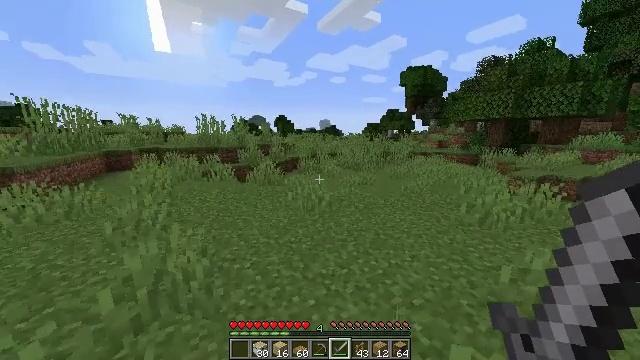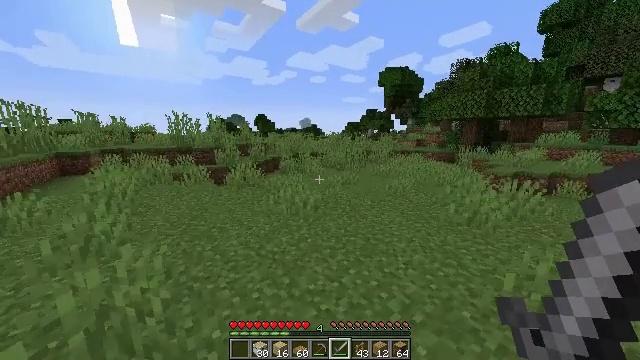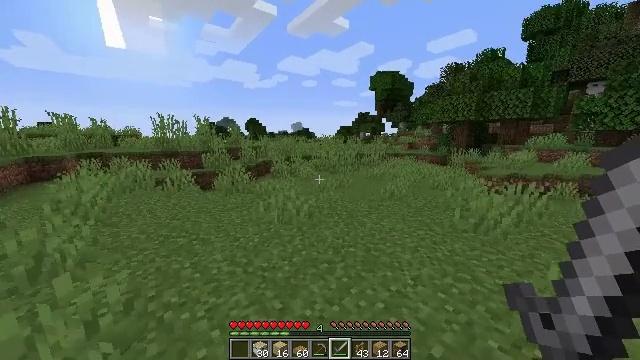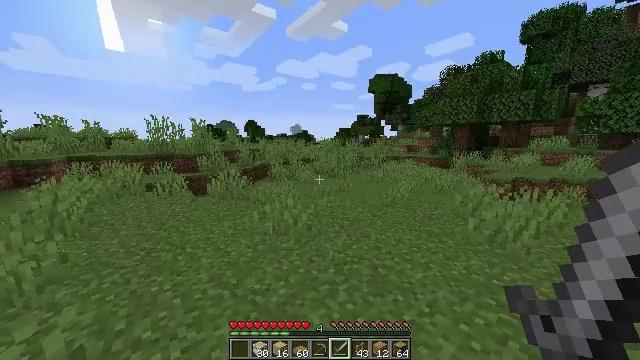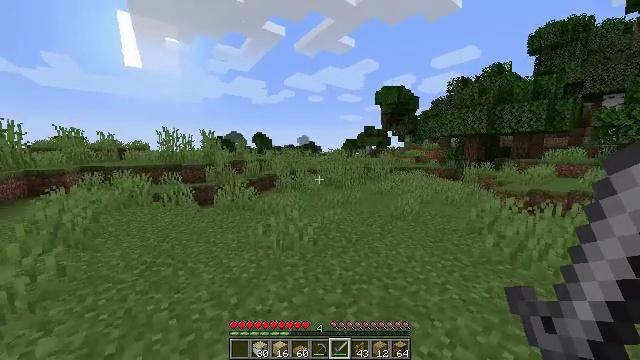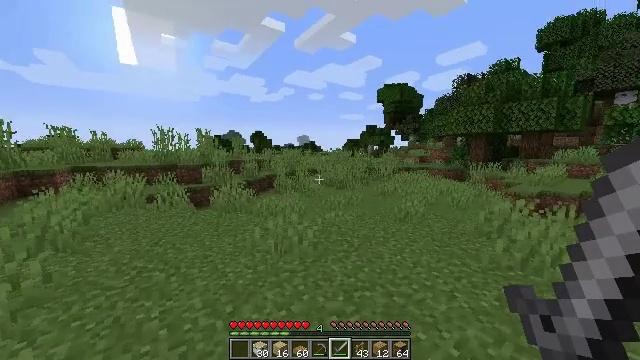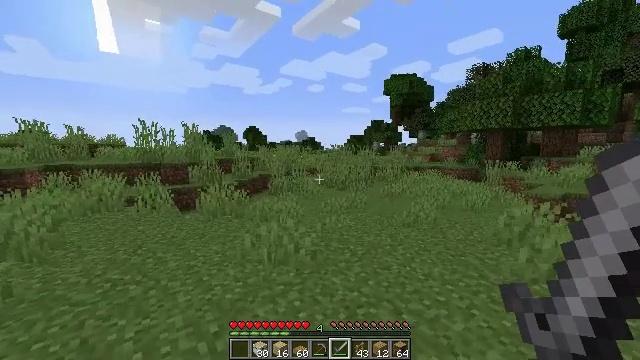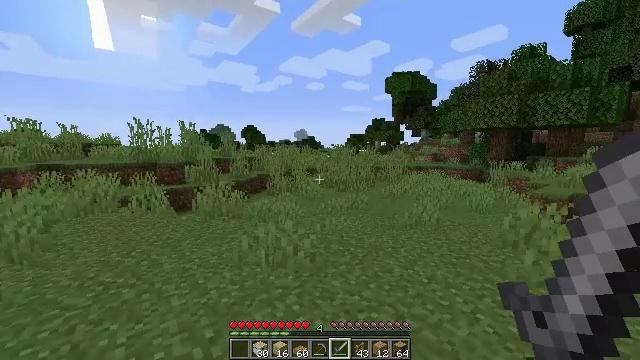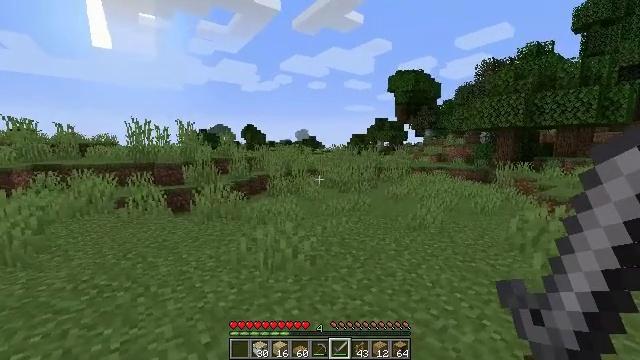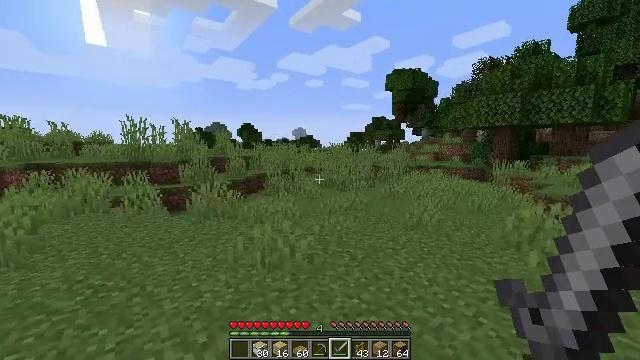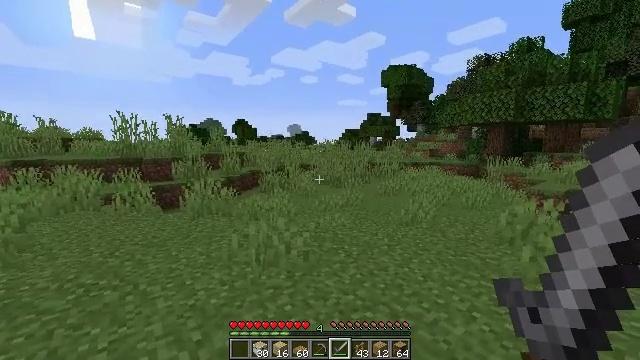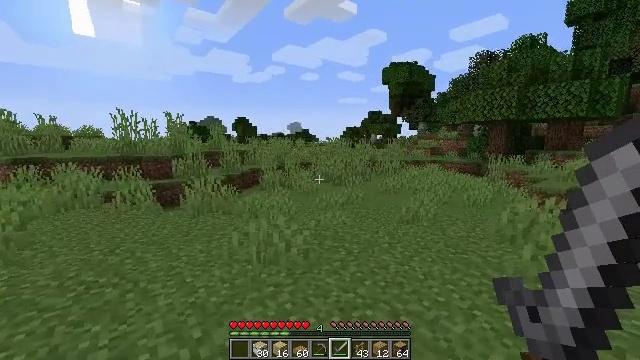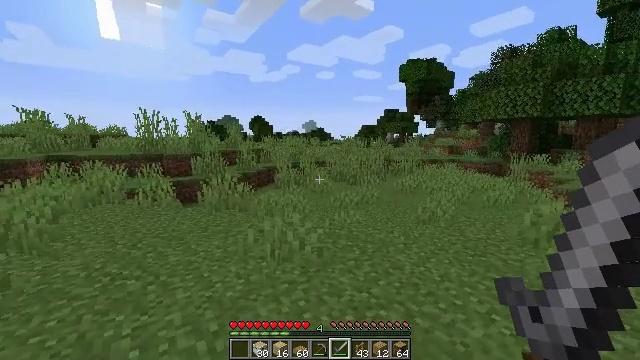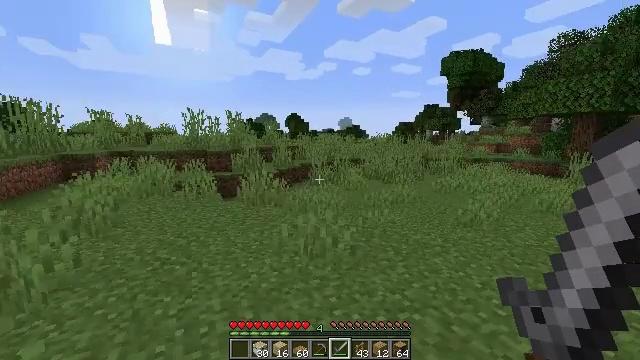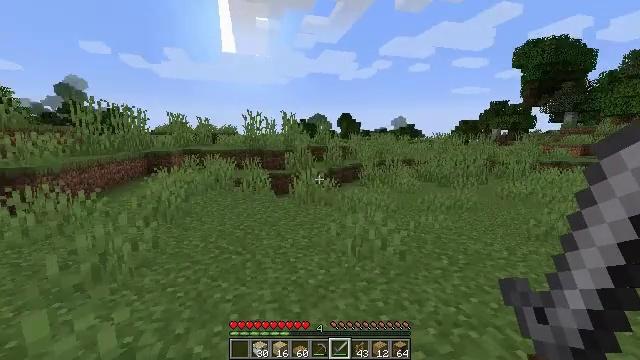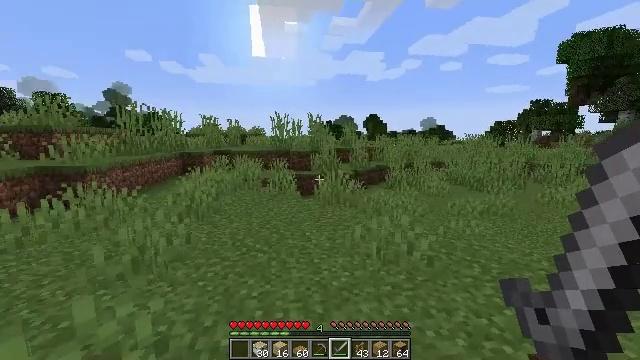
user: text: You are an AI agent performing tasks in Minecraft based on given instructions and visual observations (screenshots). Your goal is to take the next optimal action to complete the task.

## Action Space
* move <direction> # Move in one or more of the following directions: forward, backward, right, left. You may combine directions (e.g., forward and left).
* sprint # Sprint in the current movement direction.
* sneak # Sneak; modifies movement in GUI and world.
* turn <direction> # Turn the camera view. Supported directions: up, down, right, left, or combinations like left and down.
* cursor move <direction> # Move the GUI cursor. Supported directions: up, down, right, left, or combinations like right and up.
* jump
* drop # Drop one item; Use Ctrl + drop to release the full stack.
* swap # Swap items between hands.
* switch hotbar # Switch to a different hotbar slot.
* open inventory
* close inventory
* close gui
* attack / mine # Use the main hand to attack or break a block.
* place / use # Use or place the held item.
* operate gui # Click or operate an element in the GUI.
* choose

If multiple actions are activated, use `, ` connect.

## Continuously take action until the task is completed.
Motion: motion action
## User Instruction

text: Mine the sugar cane near rivers.
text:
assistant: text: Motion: move forward, sprint, turn right
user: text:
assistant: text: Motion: move forward, sprint, turn right
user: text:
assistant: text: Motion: move forward, sprint
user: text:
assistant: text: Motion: turn left and up
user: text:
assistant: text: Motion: no_op
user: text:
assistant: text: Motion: no_op
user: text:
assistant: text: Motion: no_op
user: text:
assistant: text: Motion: no_op
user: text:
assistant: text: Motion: no_op
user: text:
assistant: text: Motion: turn right
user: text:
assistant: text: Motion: no_op
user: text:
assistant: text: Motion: turn left
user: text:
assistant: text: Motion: turn left
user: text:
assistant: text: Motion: turn left
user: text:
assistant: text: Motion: turn left
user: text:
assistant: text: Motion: turn left
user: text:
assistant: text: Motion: turn left
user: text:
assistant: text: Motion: turn left
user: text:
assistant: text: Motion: turn left
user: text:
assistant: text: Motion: turn left
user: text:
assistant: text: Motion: move forward, turn left
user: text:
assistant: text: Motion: move forward, turn left
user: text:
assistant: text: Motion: move forward, sprint, turn left
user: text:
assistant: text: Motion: move forward, sprint, turn left
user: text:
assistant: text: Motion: move forward, sprint
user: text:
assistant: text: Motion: move forward, sprint, turn left
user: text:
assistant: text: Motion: move forward, sprint
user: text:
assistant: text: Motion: move forward, sprint
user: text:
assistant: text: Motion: move forward, sprint
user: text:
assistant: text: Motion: move forward, sprint, turn left